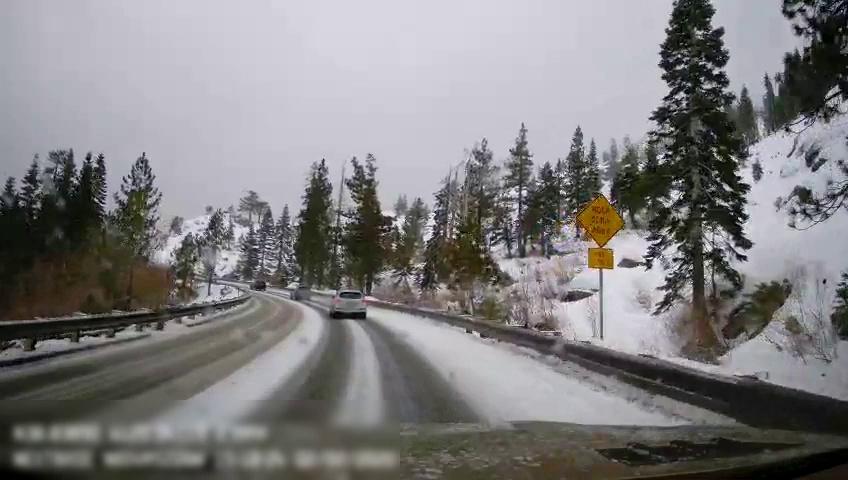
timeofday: Day
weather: Snowy
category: Drivable Space
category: Vehicles | Car
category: Vehicles | Car
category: Vehicles | Car
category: Traffic | Signs
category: Traffic | Signs